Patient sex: M
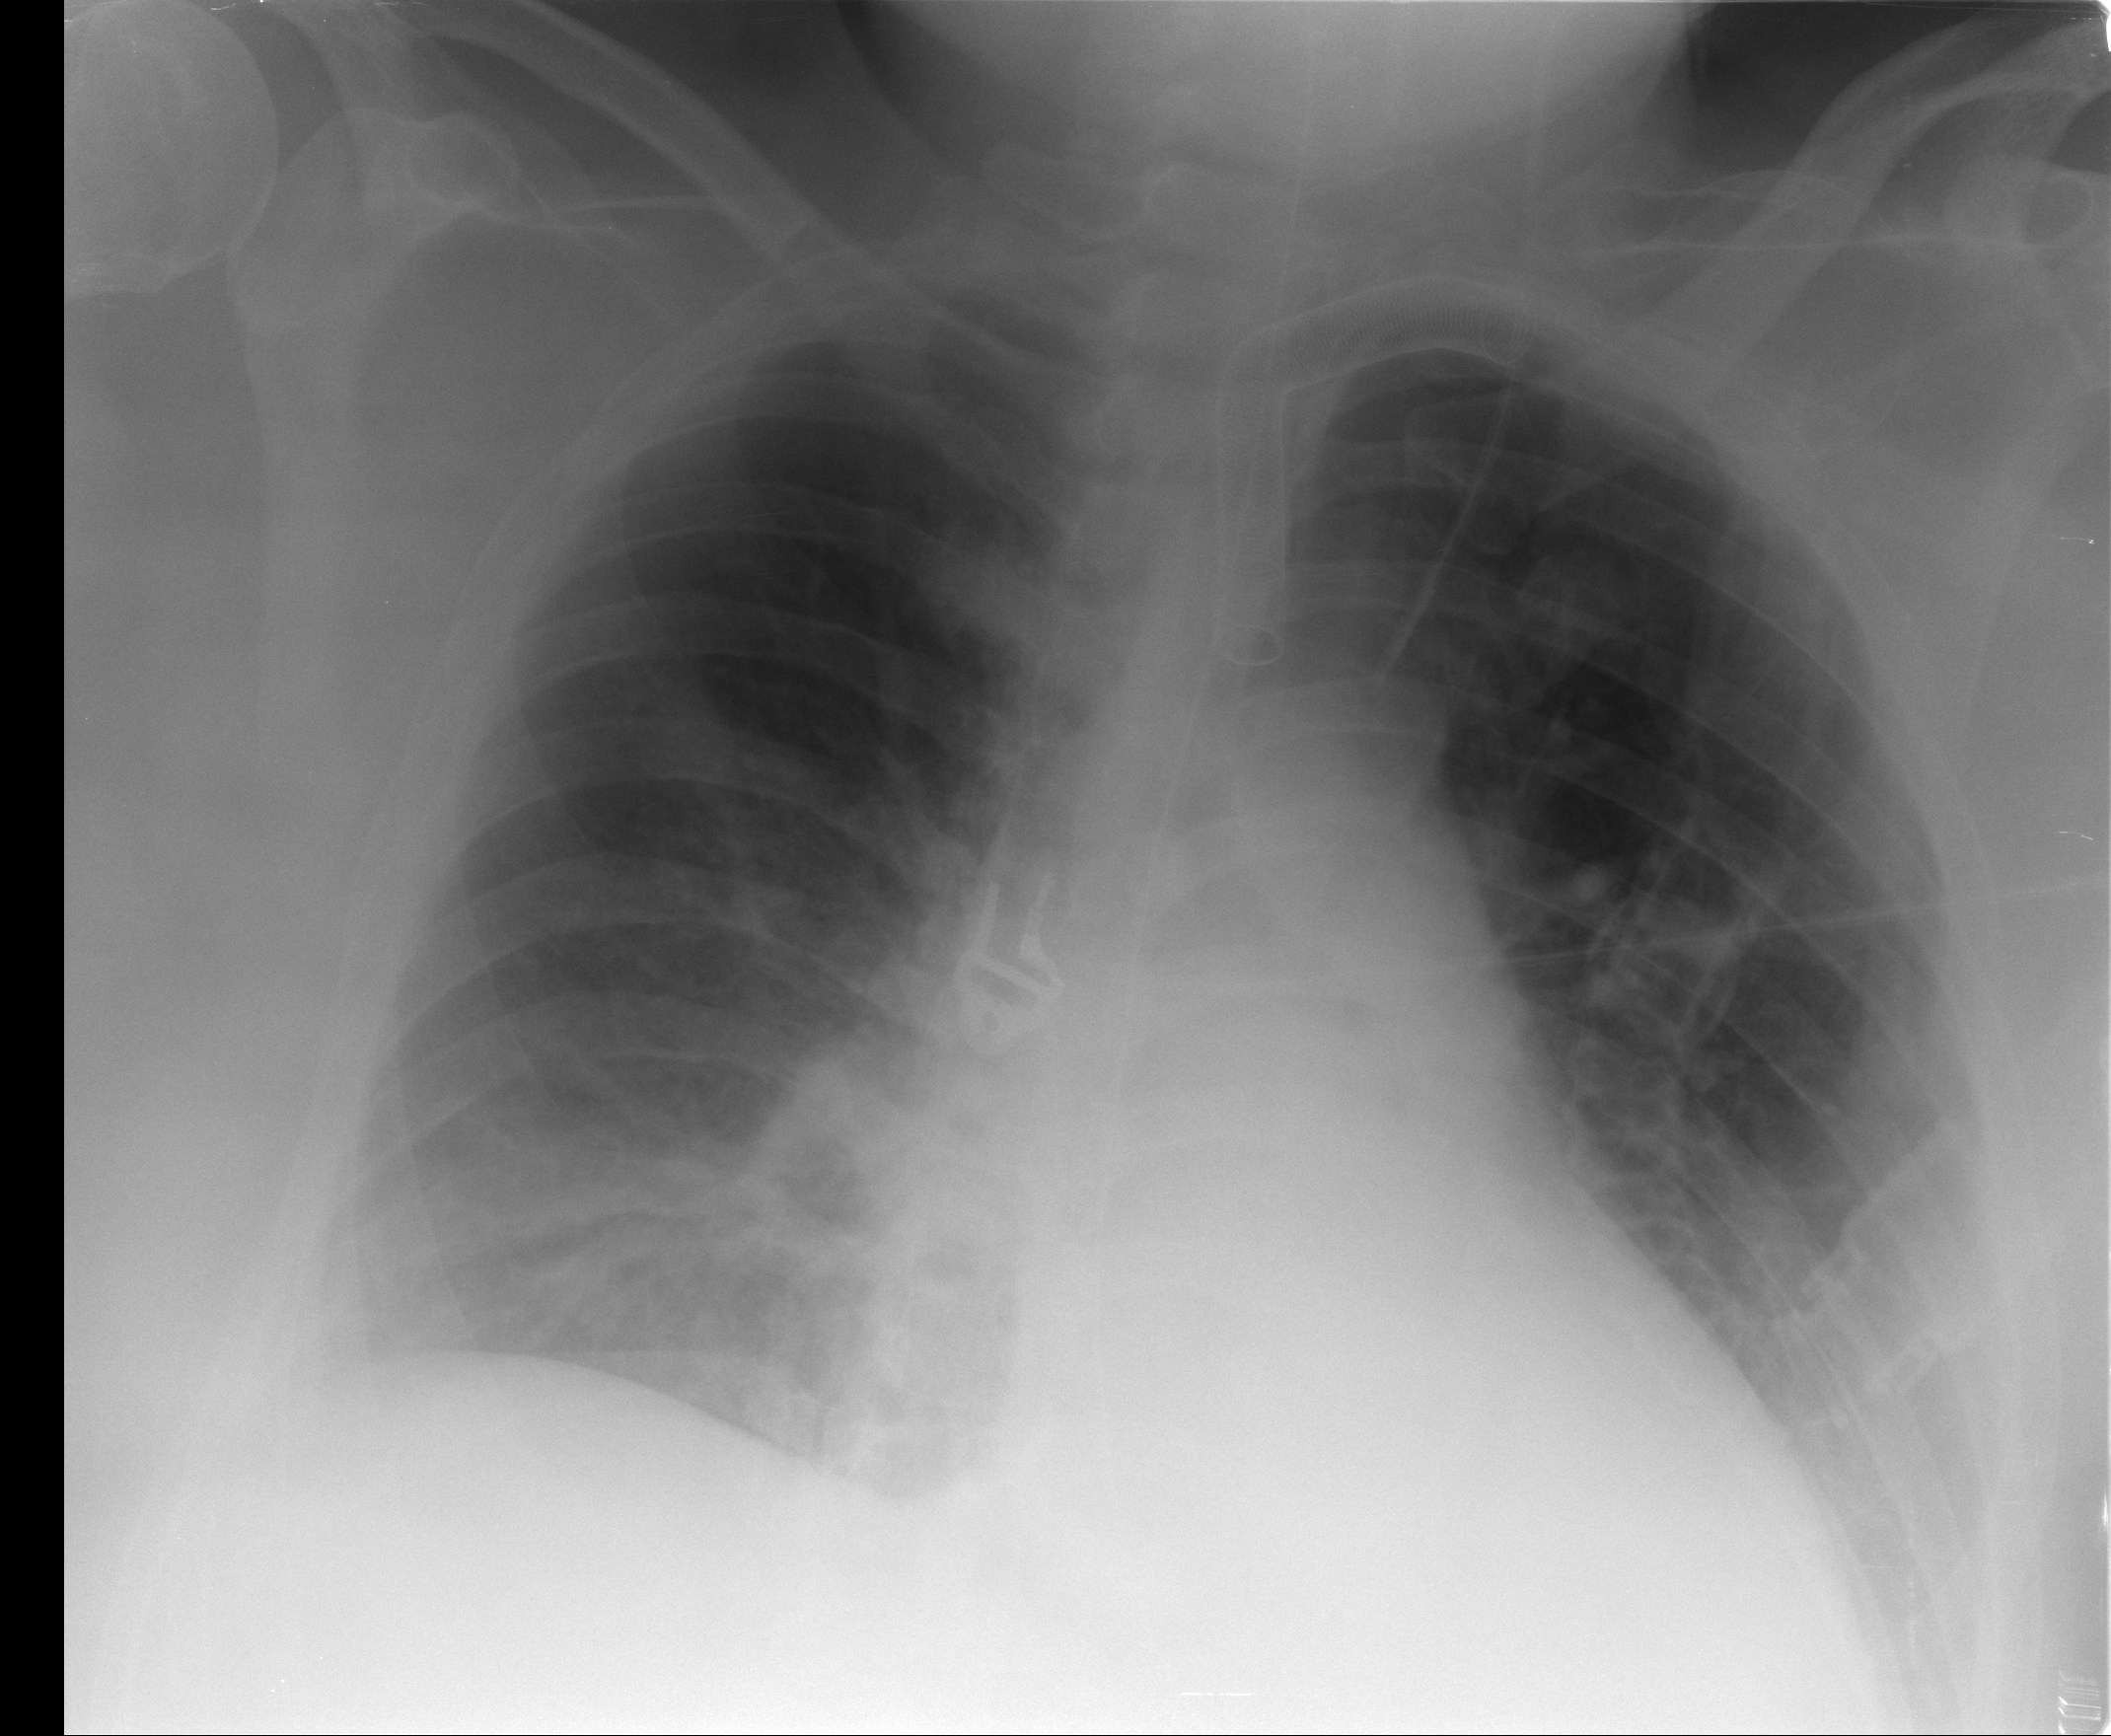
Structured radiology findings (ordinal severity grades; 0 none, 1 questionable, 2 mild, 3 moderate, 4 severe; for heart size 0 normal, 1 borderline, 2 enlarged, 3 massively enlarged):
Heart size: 1
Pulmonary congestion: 2
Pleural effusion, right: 2
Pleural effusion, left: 2
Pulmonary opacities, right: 1
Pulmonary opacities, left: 0
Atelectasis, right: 2
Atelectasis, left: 2